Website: crate-barrel
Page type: customer-info-address
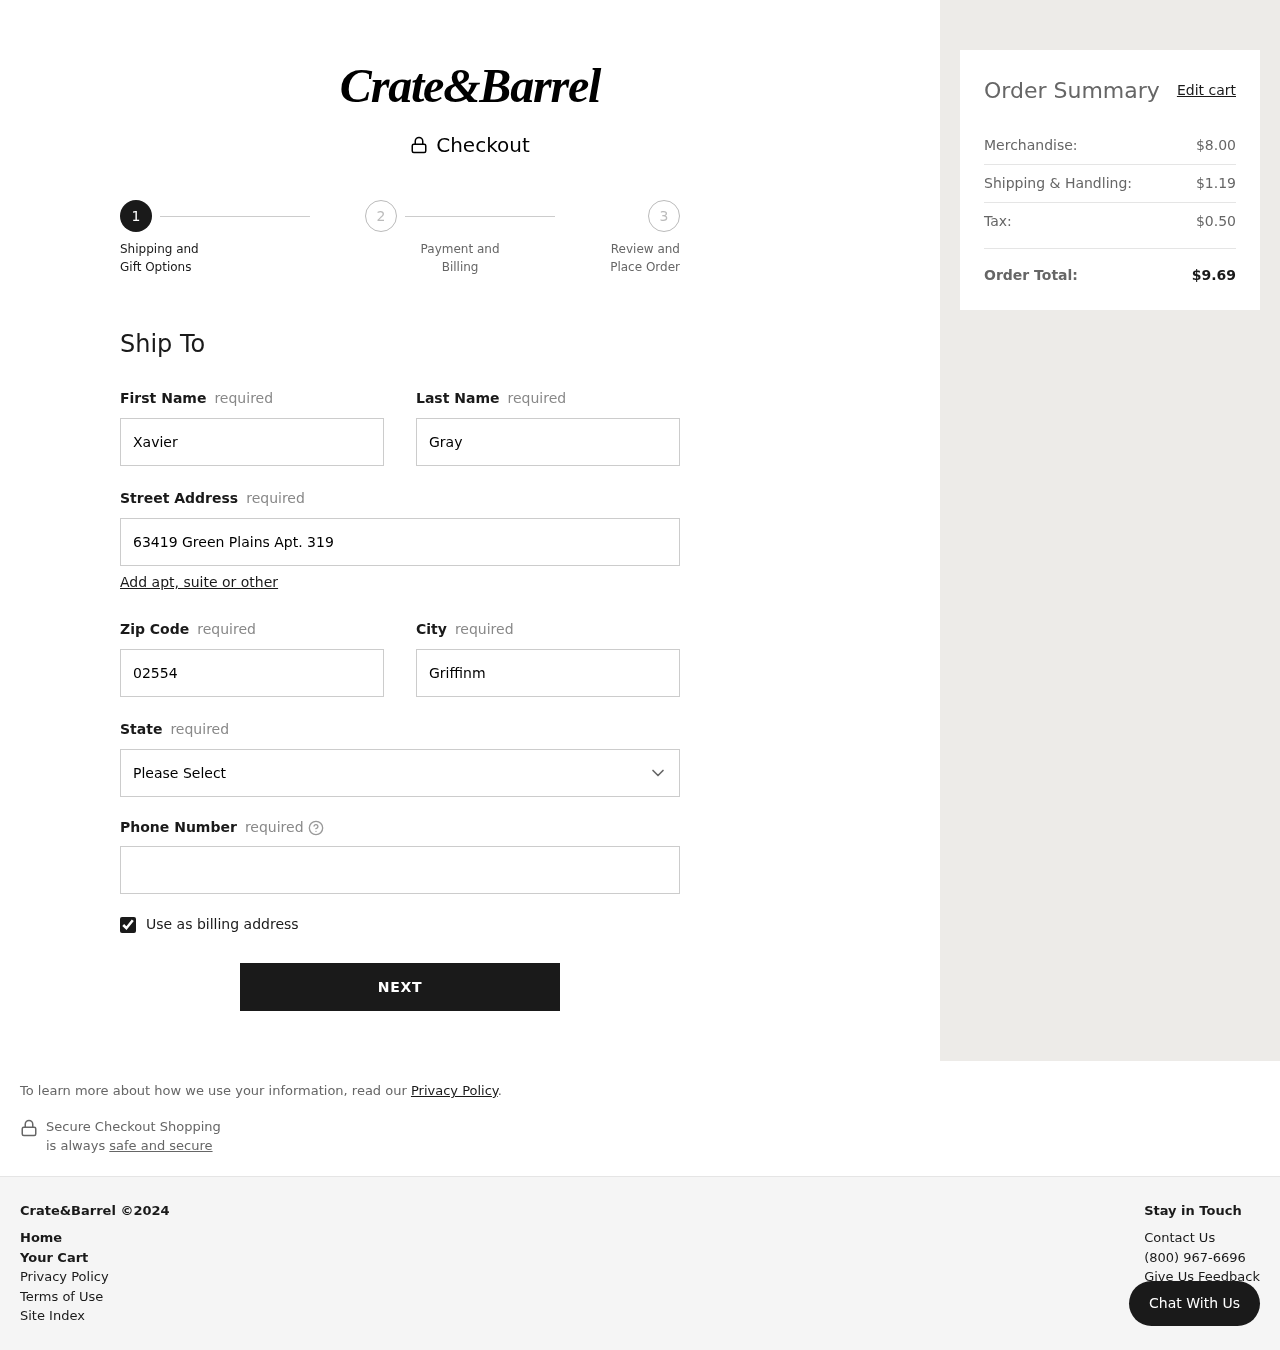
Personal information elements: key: PII_CITY
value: Griffinmouth
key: PII_FIRSTNAME
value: Xavier
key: PII_LASTNAME
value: Gray
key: PII_PHONE
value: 4366236453
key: PII_POSTCODE
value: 02554
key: PII_STATE
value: GU
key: PII_STREET
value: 63419 Green Plains Apt. 319
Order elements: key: ORDER_SUBTOTAL
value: $8.00
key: ORDER_SHIPPING_COST
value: $1.19
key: ORDER_TAX
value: $0.50
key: ORDER_TOTAL
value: $9.69